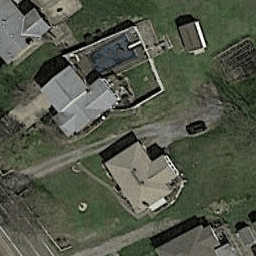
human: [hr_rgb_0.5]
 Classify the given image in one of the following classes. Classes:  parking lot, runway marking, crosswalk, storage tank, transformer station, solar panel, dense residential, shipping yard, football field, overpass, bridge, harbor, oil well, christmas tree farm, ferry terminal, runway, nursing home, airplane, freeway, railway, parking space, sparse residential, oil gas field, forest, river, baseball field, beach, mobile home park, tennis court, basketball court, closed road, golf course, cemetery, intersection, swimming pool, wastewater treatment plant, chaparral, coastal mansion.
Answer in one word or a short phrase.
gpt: sparse residential